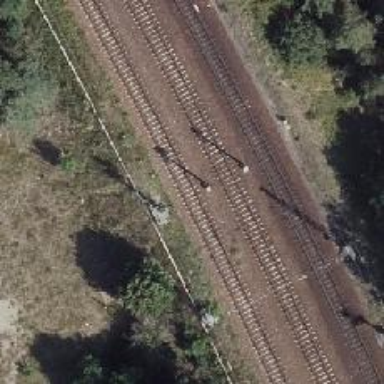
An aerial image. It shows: Railway signal.